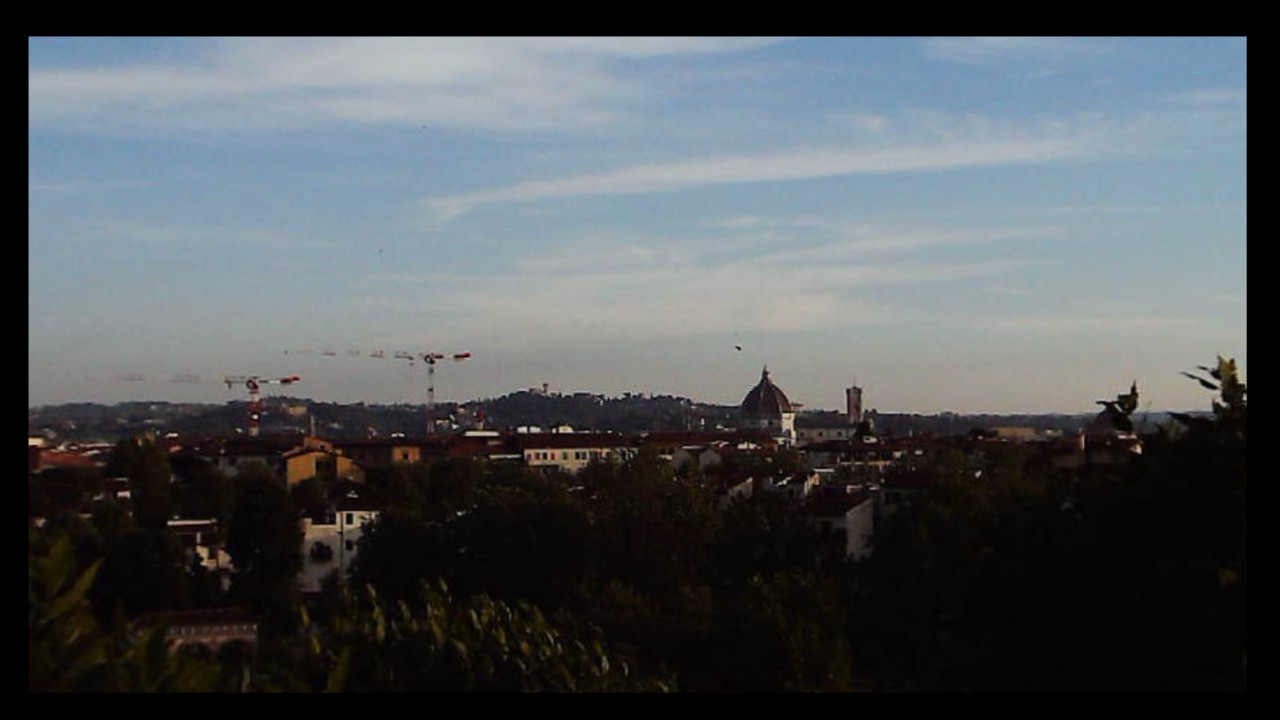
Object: Betafpv air75